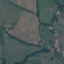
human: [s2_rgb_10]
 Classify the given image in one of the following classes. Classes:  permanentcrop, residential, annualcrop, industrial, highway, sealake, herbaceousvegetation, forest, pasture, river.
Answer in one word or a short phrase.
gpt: Pasture